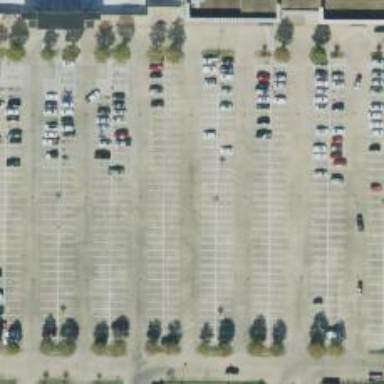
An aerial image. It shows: Parking space is available.